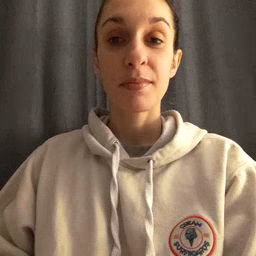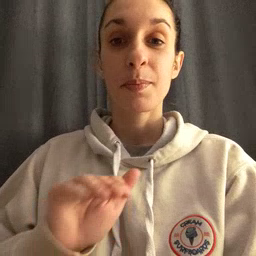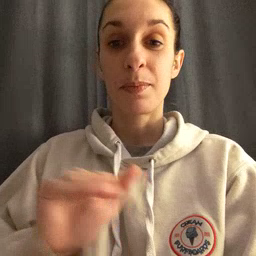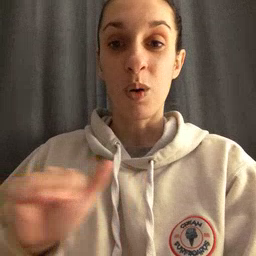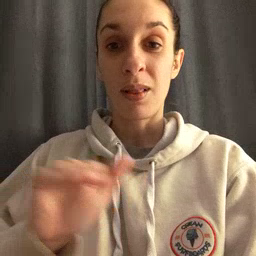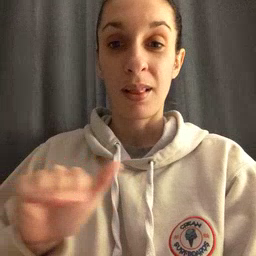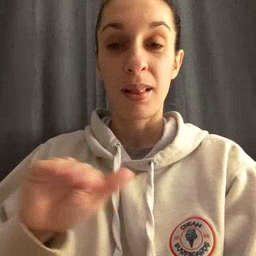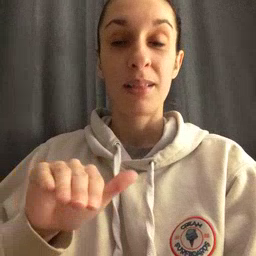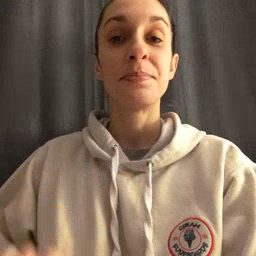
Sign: pool